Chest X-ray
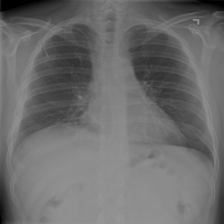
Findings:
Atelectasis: negative
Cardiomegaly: negative
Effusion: negative
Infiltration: negative
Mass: negative
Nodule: negative
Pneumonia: negative
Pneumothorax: negative
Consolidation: negative
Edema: negative
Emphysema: negative
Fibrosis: negative
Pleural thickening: negative
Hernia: negative